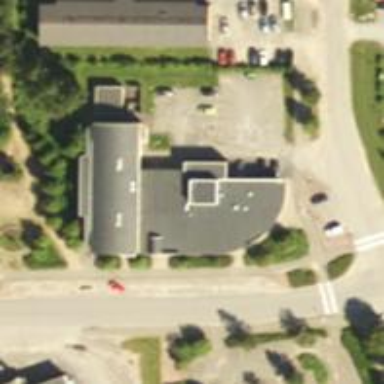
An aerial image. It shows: Gray building with gray roof.